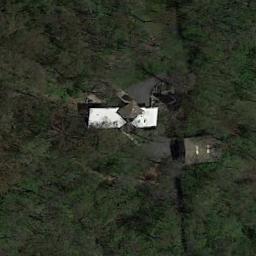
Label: sparse_residential